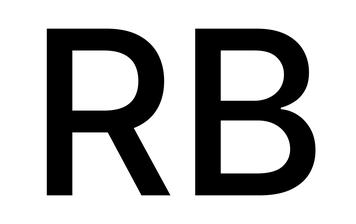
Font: Inter_Medium